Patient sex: F
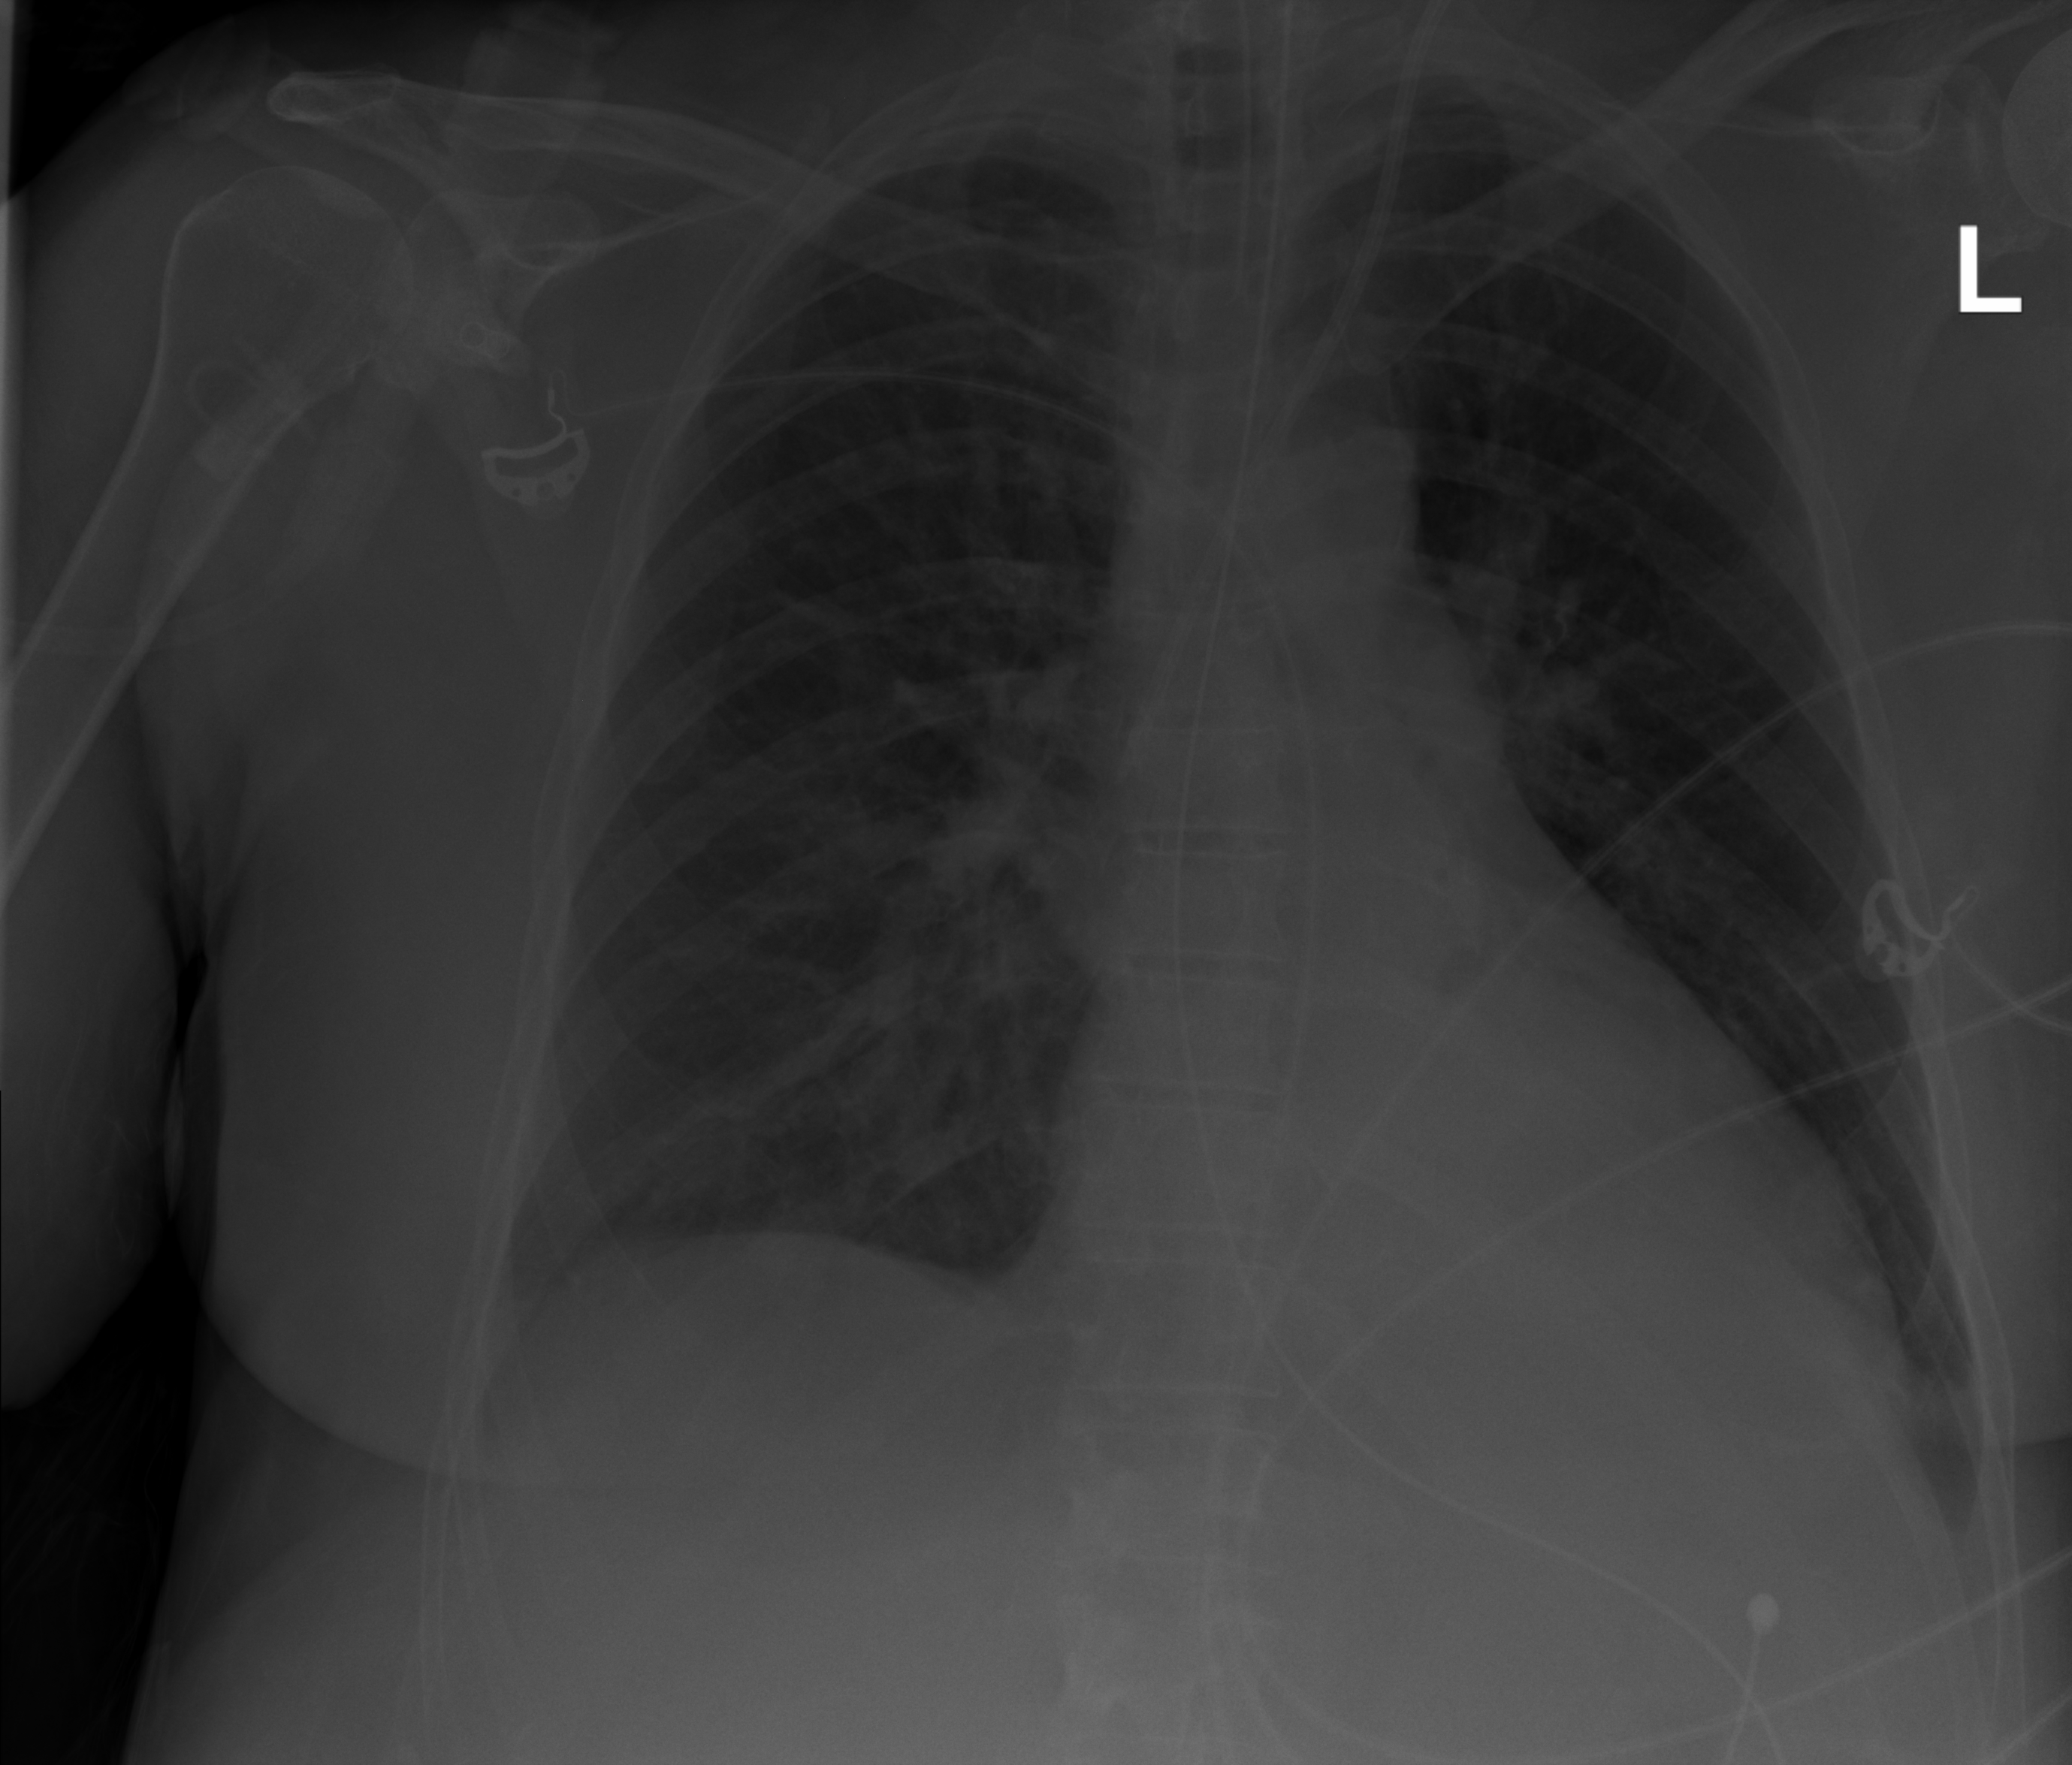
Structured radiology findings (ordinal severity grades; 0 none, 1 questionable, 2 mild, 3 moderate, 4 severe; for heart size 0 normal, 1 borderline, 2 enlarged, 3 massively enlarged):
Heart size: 1
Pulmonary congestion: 2
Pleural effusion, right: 1
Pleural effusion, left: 0
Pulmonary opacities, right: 0
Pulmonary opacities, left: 0
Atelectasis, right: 0
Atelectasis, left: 0